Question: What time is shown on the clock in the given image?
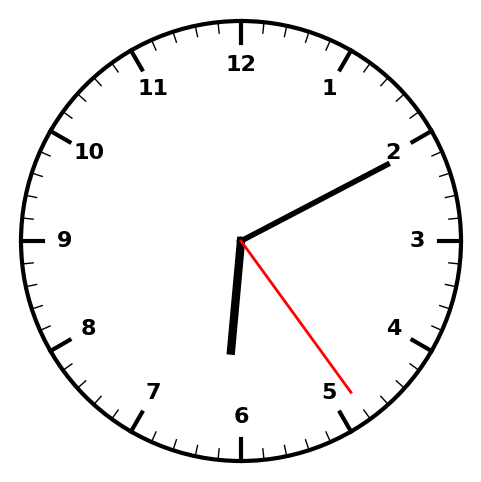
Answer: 06:10:24